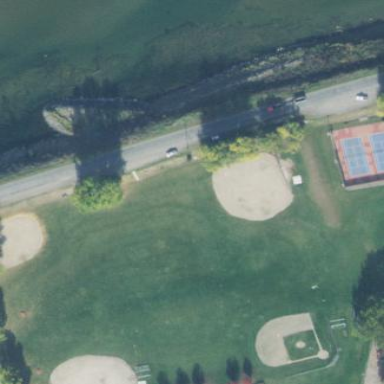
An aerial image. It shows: Baseball pitch for leisure and sports activities.